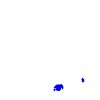
Particle: electron